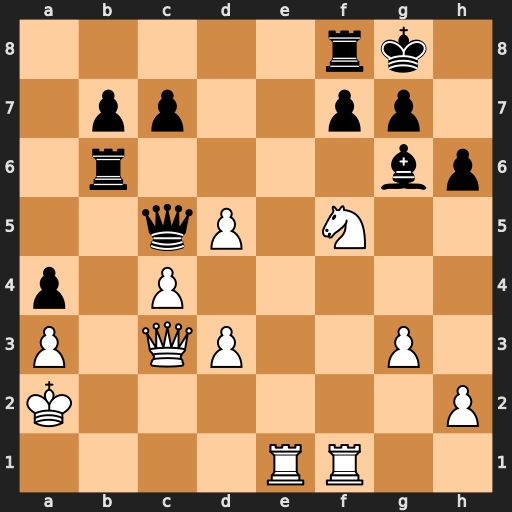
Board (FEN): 5rk1/1pp2pp1/1r4bp/2qP1N2/p1P5/P1QP2P1/K6P/4RR2
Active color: w
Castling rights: -
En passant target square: -
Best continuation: Qxg7#